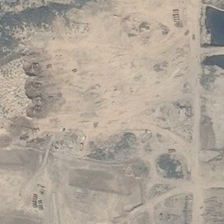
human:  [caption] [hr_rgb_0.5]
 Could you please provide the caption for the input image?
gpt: it is a piece of irregular khaki bareland .

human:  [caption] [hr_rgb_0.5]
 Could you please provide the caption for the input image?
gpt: it is a piece of irregular khaki bareland .

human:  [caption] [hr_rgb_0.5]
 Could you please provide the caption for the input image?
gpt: it is a piece of irregular khaki bareland .

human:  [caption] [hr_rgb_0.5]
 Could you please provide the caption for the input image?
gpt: it is a piece of irregular khaki bareland .

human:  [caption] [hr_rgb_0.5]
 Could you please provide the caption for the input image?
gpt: it is a piece of irregular khaki bareland .